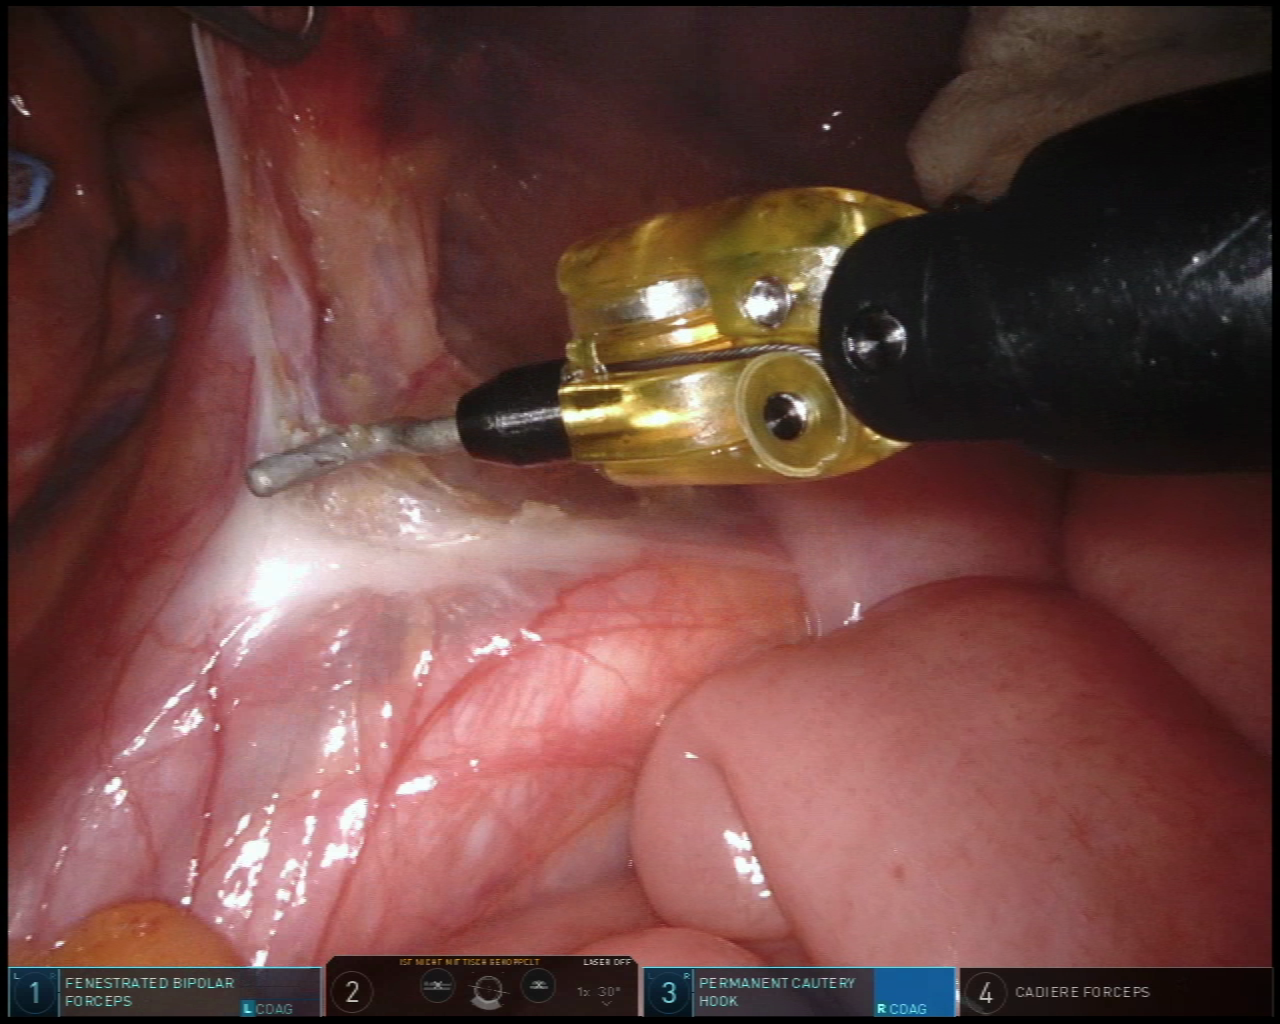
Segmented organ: small_intestine
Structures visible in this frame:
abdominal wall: yes
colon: no
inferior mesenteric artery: no
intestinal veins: yes
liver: no
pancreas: no
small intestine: yes
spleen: no
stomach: no
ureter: yes
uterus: no
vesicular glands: no